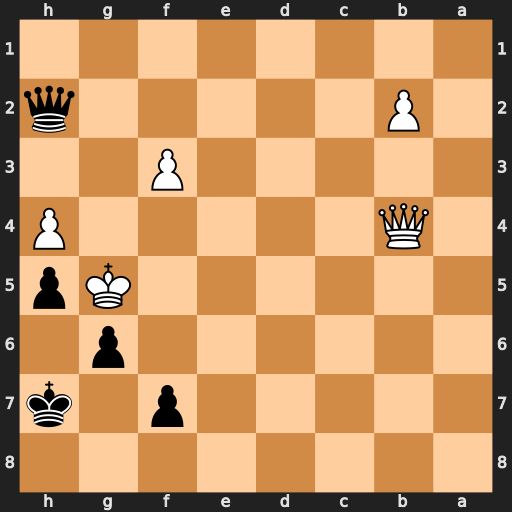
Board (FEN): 8/5p1k/6p1/6Kp/1Q5P/5P2/1P5q/8
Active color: b
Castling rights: -
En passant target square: -
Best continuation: Qe5#